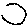
Label: smiley face